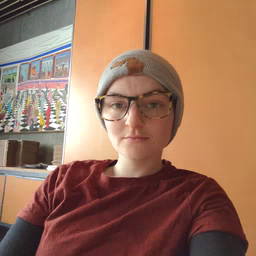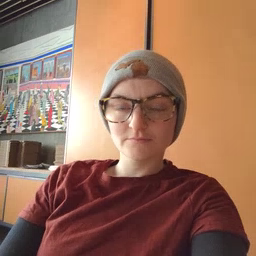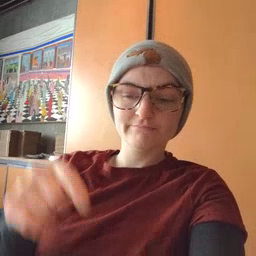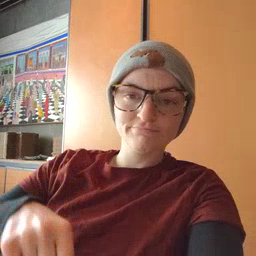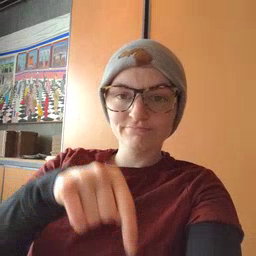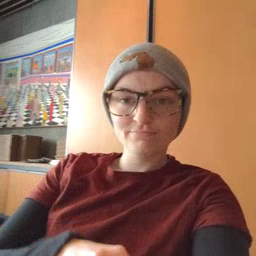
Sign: feet